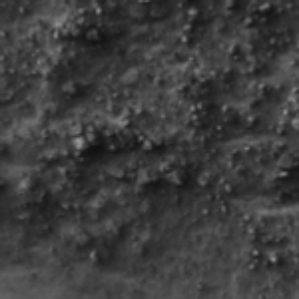
Label: frost